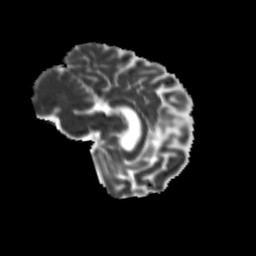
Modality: MD
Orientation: sagittal
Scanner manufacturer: siemens
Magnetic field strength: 3 T
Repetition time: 9.2 s
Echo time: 0.084 s